Question: .In the picture below I want row 7-9 to disappear when I remove "6" from the autofilter menu.  But as I have figured, I need the value "6" to be held in all the cells "L7:L9" in order for Excel to do so.
by adding "Num1" and "Num2" (2 * 3) by the following function I have placed in "L7":
'''
Function Exposure(arg1 As Range, arg2 As Range) As Variant
Application.EnableEvents = False
Application.Calculation = xlManual
If Application.ThisCell.Offset(, -1).Value <> "-" And Application.ThisCell.Offset(, -2).Value <> "-" Then
Exposure = Left(Application.ThisCell.Offset(, -1).Value, 1) * Left(Application.ThisCell.Offset(, -2).Value, 1)
End If
If Exposure = 0 Then Exposure = "-"
Application.Calculation = xlAutomatic
Application.EnableEvents = True
End Function
'''
I put the following formula inside the merged cell "L7":'=Exposure(K7;J7)'. Then formula is dragged down."Num1" and "Num2" are controlled by valdiation fields, drop-down menu.
My plan was to unmerge after calculating the Exposure Variant, fill the same value in the remaining rows, then re-merge the same area. So I wrote this stand alone Sub:
'''
Sub WorkingSub(rng As Range)
'Set rng = ActiveCell.MergeArea
rng.UnMerge
For i = 2 To rng.Cells.Count
rng.Cells(i).Value = rng.Cells(1).Value 'This line triggers recursion
Next i
rng.Offset(rng.Cells.Count).Copy 'Copies format from below
rng.PasteSpecial Paste:=xlPasteFormats 'Paste that keeps the values even after merging
End Sub
'''
Which works on its own, but not when called inside the function above. After setting the first value, the function triggers "something", debug show the the function starting over, skipping the 'rng.PasteSpecial Paste:=xlPasteFormats' code.
Or am I attacking this the wrong way? What would you do?
I am stuck with merged cells for lots of reasons, this is just one part of many inside this spreadsheet.
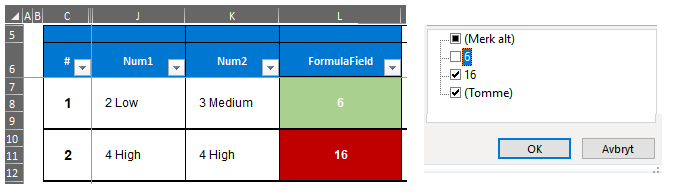
Answer: An interesting problem. You can capture the filter event through trapping a change in a calculation and then processing the rows of the table for visibility. I've made some assumptions for the initial table range assignment which may need some alteration.
The 'If Not VisRange Is Nothing Then' is actually redundant as the prior line will throw a fit if an empty range is assigned, but I just kept it in. In order to get around having a null range, keep the header range in the initial MergedTableRange so there will always be a row visible
> Within a cell either somewhere in the same worksheet or a 'dummy' worksheet
'''
=SUBTOTAL(103,Sheet1!A3:H10) 'Or other table range
'''
> In the worksheet module code
'''
Private Sub Worksheet_Calculate()
Dim ws As Worksheet: Set ws = Worksheets("Sheet1")
Dim MergedTableRange As Range: Set MergedTableRange = ws.Range("A2").CurrentRegion
Dim Cell As Range
Dim VisRange As Range: Set VisRange = MergedTableRange.SpecialCells(xlCellTypeVisible)
If Not VisRange Is Nothing Then
For Each Cell In VisRange
If Not Application.Intersect(Cell.MergeArea, VisRange).Address = Cell.MergeArea.Address Then
Cell.Rows.Hidden = True
End If
Next Cell
End If
End Sub
'''